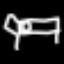
Label: bed